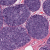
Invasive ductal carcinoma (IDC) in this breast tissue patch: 0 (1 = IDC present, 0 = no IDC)